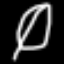
Label: leaf